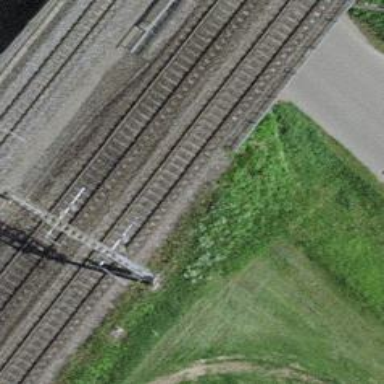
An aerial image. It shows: Single-track railway bridge with electrified contact line.